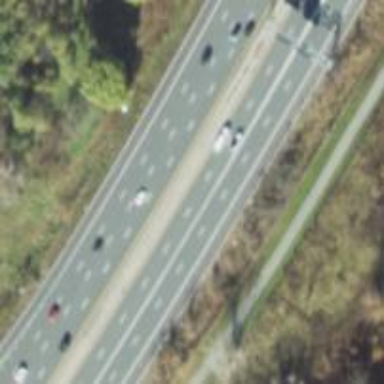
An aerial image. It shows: Motorway junction.